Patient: sex F, age 35
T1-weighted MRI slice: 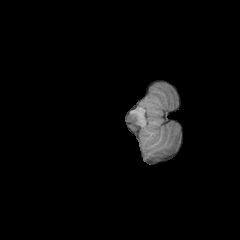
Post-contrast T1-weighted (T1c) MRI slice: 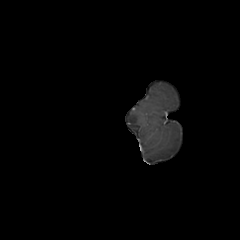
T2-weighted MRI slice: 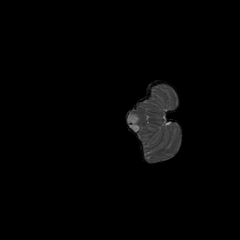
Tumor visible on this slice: yes
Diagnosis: Astrocytoma, IDH-mutant
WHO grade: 3